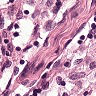
Metastatic tissue present: no